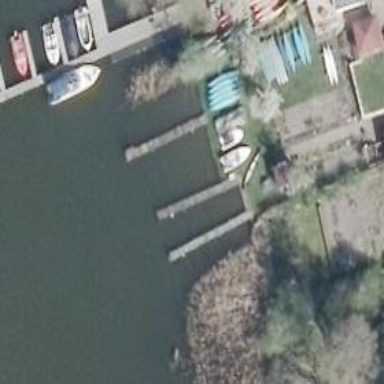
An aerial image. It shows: Man-made pier.